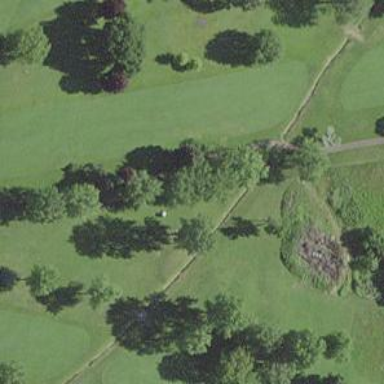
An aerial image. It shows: Golf fairway in the image.